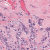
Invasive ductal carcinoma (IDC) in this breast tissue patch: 1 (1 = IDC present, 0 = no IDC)